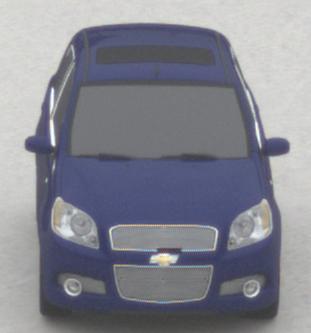
Make: Chevrolet
Model: Aveo 1.2
Detailed model: Aveo
Model produced from: 2008/06
Model produced until: 2011/01
Doors: 3
Color: blue
Road condition: dry road
Daytime: midday
Contrast: low contrast